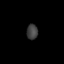
Tissue: lung
Cell type: Epithelial cells
Senescence score: 0.1716
Nuclear area (px): 169
Mean DAPI intensity: 62.172